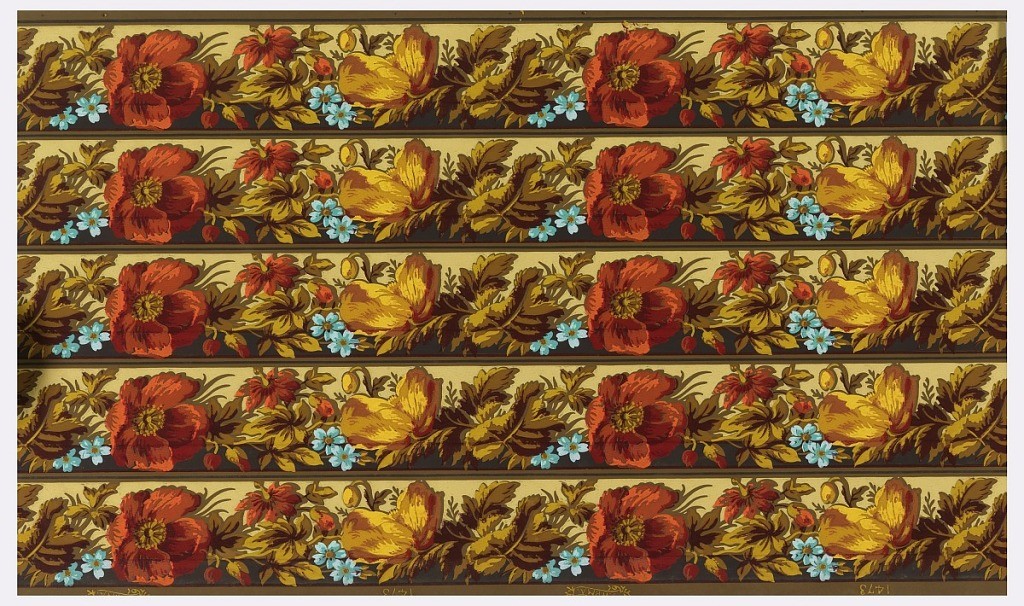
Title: Border
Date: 1875–1906
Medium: Block-printed
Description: Wallpaper roll.
Printed five across, large red and yellow flowers, with foliage, and small blue flowers.